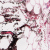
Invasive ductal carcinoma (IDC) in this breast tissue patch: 0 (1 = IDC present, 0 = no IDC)